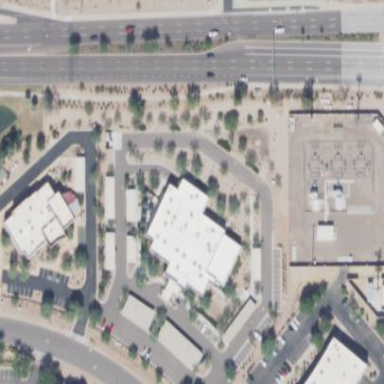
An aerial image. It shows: Clinic building offering healthcare services.